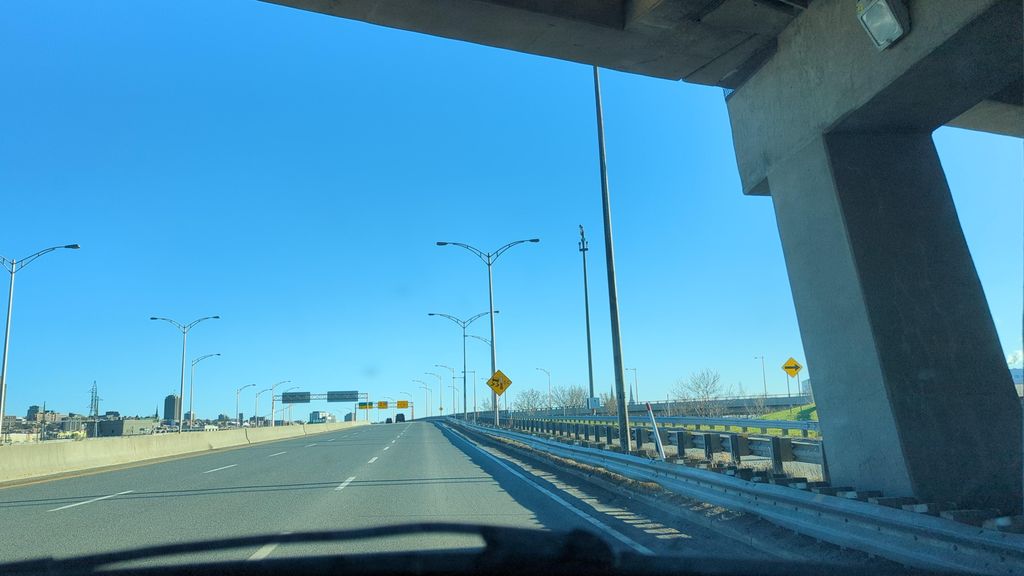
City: quebec_city